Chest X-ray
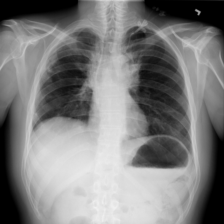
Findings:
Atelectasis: negative
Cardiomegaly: negative
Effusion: negative
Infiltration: positive
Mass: positive
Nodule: negative
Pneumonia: negative
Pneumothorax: negative
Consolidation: negative
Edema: negative
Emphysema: negative
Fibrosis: negative
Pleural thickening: negative
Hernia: negative